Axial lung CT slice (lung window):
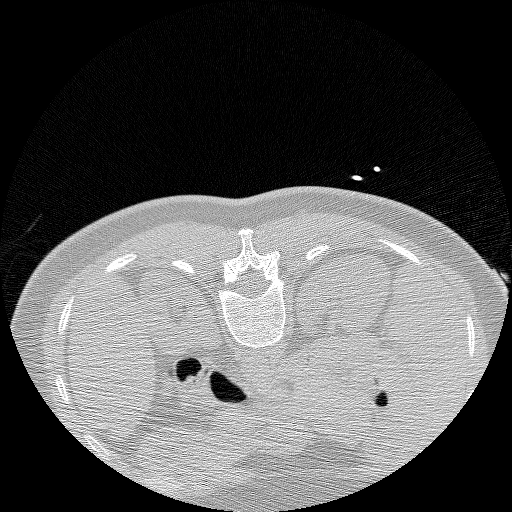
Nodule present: no